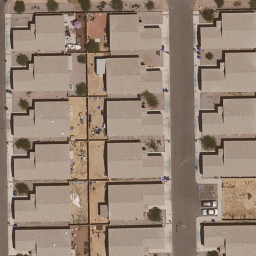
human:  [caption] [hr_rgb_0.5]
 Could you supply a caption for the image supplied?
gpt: This is a dense residential area .

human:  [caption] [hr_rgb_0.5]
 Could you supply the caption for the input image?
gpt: Lots of houses arranged neatly and a road goes through them .

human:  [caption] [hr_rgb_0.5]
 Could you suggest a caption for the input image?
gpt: It is a dense residential area with lots of houses arranged neatly and a road goes through them .

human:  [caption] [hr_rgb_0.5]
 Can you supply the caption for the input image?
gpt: There are lots of houses arranged neatly and a road goes through them .

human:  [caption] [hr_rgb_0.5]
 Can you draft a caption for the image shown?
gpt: Lots of houses with grey houses arranged neatly .